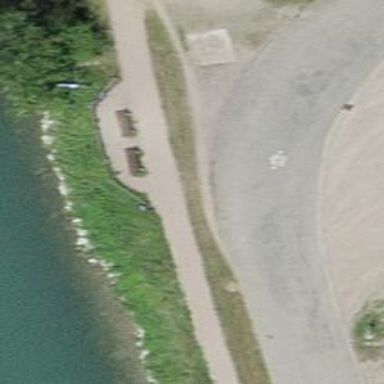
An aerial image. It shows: Brown bench.